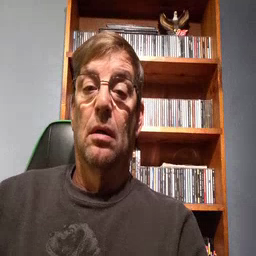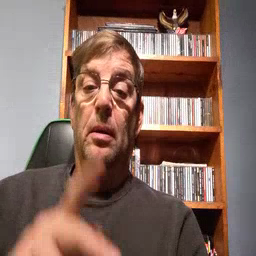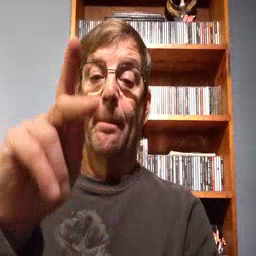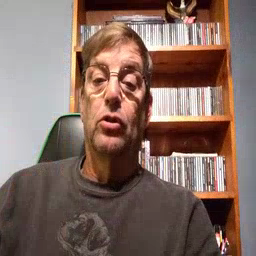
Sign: person